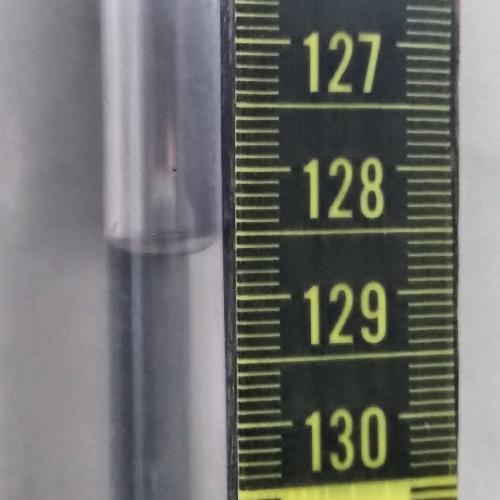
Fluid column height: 128.6 cm